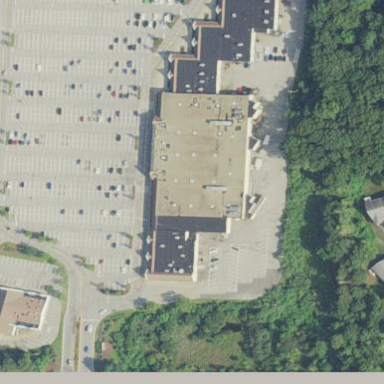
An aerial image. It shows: Retail building housing supermarket.